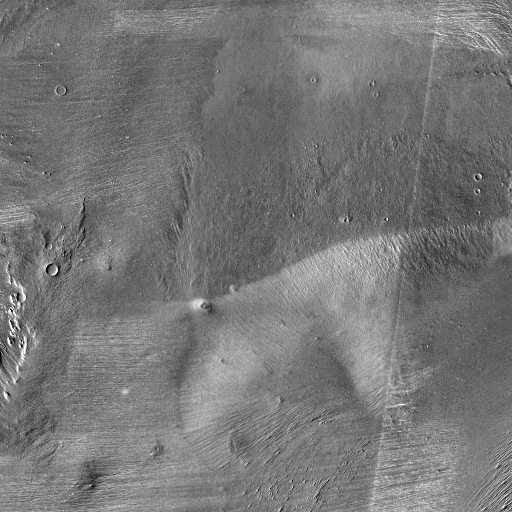
Crater classes present: Background, Other